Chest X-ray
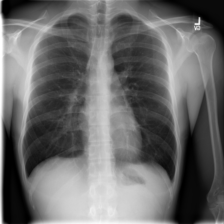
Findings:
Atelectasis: negative
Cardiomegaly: negative
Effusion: negative
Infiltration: negative
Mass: negative
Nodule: negative
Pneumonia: negative
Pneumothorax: negative
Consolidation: negative
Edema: negative
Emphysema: negative
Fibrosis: negative
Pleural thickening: negative
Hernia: negative